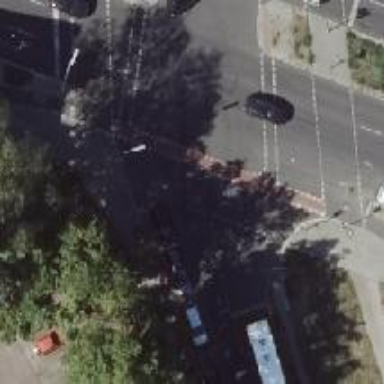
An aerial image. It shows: Road crossing with traffic signals.